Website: walmart
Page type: cart
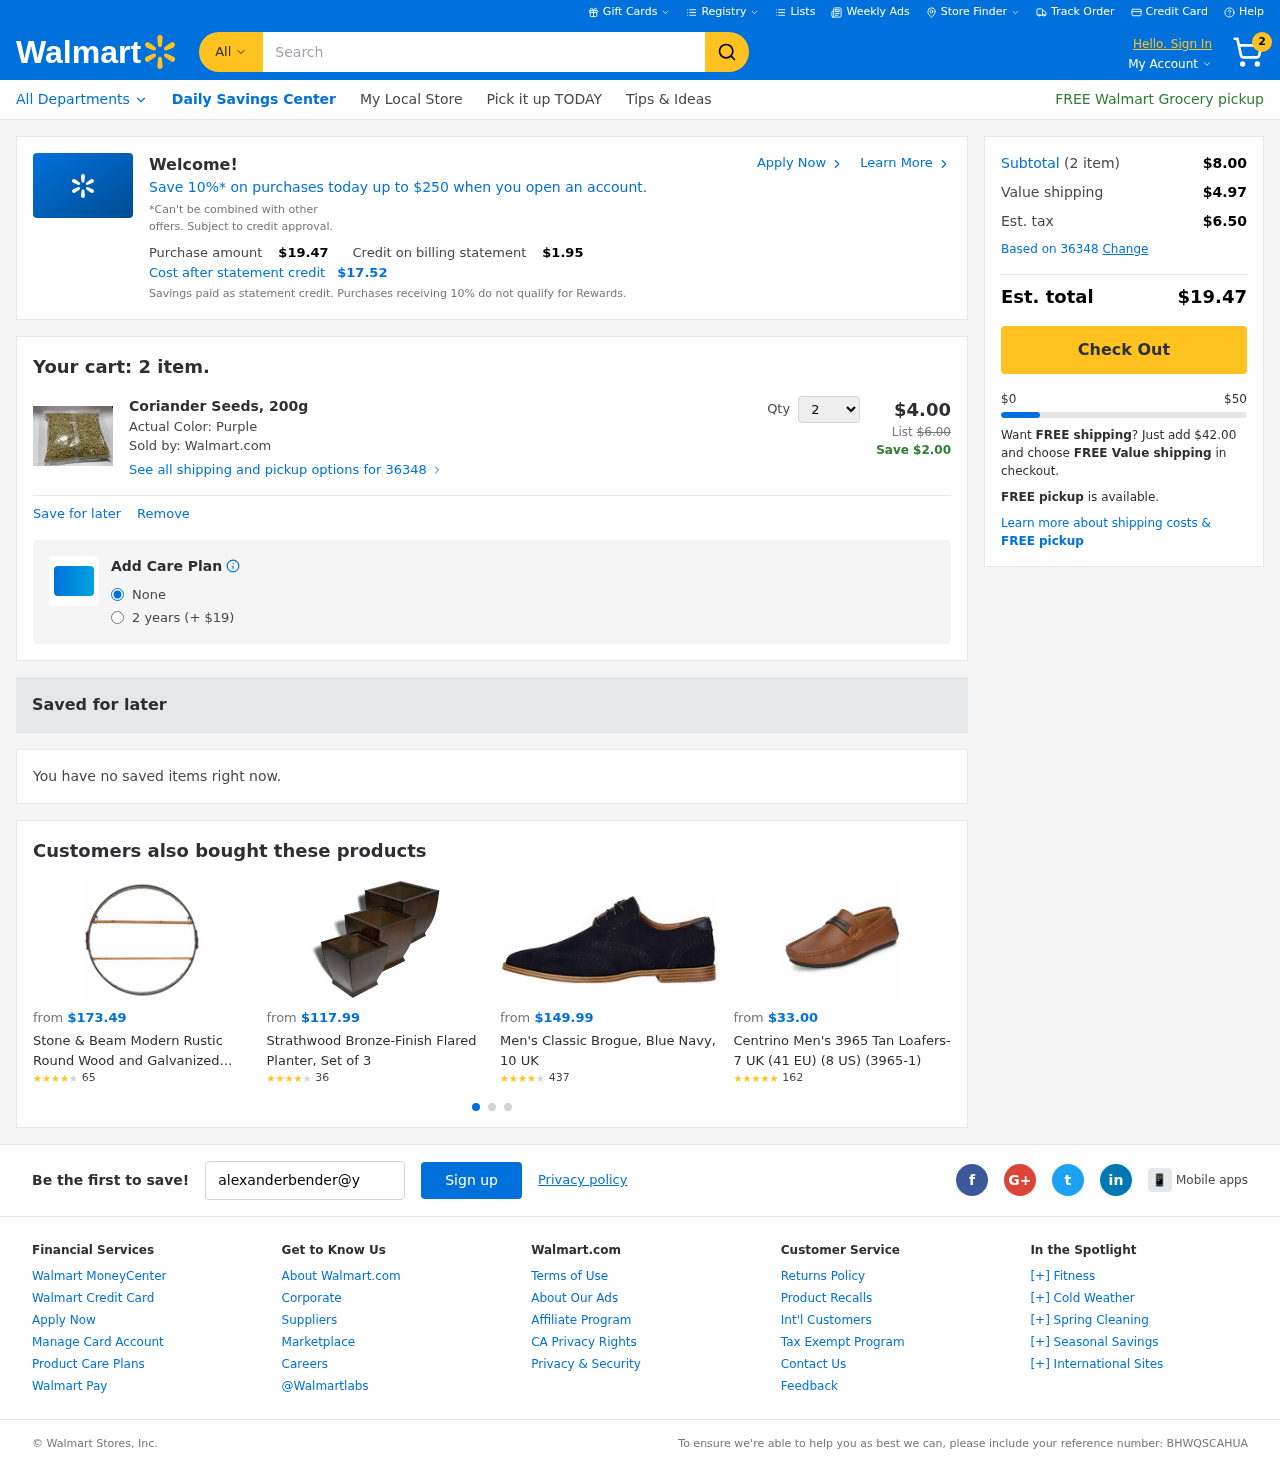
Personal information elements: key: PII_EMAIL
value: alexanderbender@yahoo.com
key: PII_POSTCODE
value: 36348
Product elements: key: PRODUCT1_NAME
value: Coriander Seeds, 200g
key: PRODUCT1_PRICE
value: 4
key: PRODUCT1_QUANTITY
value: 2
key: PRODUCT2_NAME
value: Stone & Beam Modern Rustic Round Wood and Galvanized Metal Wall Shelf Decor, 24 Inch (Renewed)
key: PRODUCT2_NUM_RATINGS
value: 65
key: PRODUCT2_PRICE
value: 173.49
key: PRODUCT2_RATING
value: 4.4
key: PRODUCT3_NAME
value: Strathwood Bronze-Finish Flared Planter, Set of 3
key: PRODUCT3_NUM_RATINGS
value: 36
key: PRODUCT3_PRICE
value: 117.99
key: PRODUCT3_RATING
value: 4.4
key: PRODUCT4_NAME
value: Men's Classic Brogue, Blue Navy, 10 UK
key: PRODUCT4_NUM_RATINGS
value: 437
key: PRODUCT4_PRICE
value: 149.99
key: PRODUCT4_RATING
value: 4.4
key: PRODUCT5_NAME
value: Centrino Men's 3965 Tan Loafers- 7 UK (41 EU) (8 US) (3965-1)
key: PRODUCT5_NUM_RATINGS
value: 162
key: PRODUCT5_PRICE
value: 33
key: PRODUCT5_RATING
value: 4.5
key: PRODUCT1_ORIGINAL_PRICE
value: $6.00
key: PRODUCT1_SAVINGS
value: Save $2.00
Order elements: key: ORDER_NUM_ITEMS
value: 2
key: ORDER_TOTAL
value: $19.47
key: PROMO_TOTAL_AFTER_CREDIT
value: $17.52
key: ORDER_SUBTOTAL
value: $8.00
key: ORDER_SHIPPING_COST
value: $4.97
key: ORDER_TAX
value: $6.50
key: FREE_SHIPPING_REMAINING
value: $42.00
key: ORDER_REFERENCE_NUMBER
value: BHWQSCAHUA
Search elements: key: HEADER_SEARCH
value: Search
Other elements: key: PROMO_CREDIT
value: $1.95